Question: So I have a custom subclass of 'OrmLiteSqliteOpenHelper'. I want to use the 'ObjectCache' interface to make sure I have identity-mapping from DB rows to in-memory objects, so I override 'getDao(...)' as:
'''
@Override
public <D extends Dao<T, ?>, T> D getDao(Class<T> arg0) throws SQLException {
D dao = super.getDao(arg0);
if (dao.getObjectCache() == null && !UNCACHED_CLASSES.contains(arg0))
dao.setObjectCache(InsightOpenHelperManager.sharedCache());
return dao;
}
'''
My understanding is that 'super.getDao(Class<T> clazz)' is basically doing a call to 'DaoManager.createDao(this.getConnectionSource(),clazz)' behind the scenes, which should find a cached DAO if one exists. However...
'''
final DatabaseHelper helpy = CustomOpenHelperManager.getHelper(StoreDatabaseHelper.class);
final CoreDao<Store, Integer> storeDao = helpy.getDao(Store.class);
DaoManager.registerDao(helpy.getConnectionSource(), storeDao);
final Dao<Store,Integer> testDao = DaoManager.createDao(helpy.getConnectionSource(), Store.class);
'''
I would expect that (even w/o the 'registerDao(...)' call) 'storeDao' and 'testDao' should be references to the same object. I see this in the Eclipse debugger, however:

Also, 'testDao''s object cache is null.
Am I doing something wrong here? Is this a bug?
I do have a custom helper manager, but only because I needed to manage several databases. It's just a hashmap of 'Class<? extends DatabaseHelper>' keys to instances.
The reason I need my DAO cached is that I have several foreign collections that are eager and are being loaded by internally-generated DAOs that are not using my global cache and thus are being re-created independently for each collection.
As I was writing this up, I thought I could just have my overridden 'helpy.getDao(...)' call through to 'DaoManager.createDao(...)', but that results in the same thing: I still get a different DAO on the second call to 'createDao(...)'. This seems to me to be totally against the docs for 'DaoManager'.
First, I thought it looked like 'registerDao(...)' may be the culprit:
'''
public static synchronized void registerDao(ConnectionSource connectionSource, Dao<?, ?> dao) {
if (connectionSource == null) {
throw new IllegalArgumentException("connectionSource argument cannot be null");
}
if (dao instanceof BaseDaoImpl) {
DatabaseTableConfig<?> tableConfig = ((BaseDaoImpl<?, ?>) dao).getTableConfig();
if (tableConfig != null) {
tableMap.put(new TableConfigConnectionSource(connectionSource, tableConfig), dao);
return;
}
}
classMap.put(new ClassConnectionSource(connectionSource, dao.getDataClass()), dao);
}
'''
That 'return' on line 230 of the source for 'DaoManager' prevents the 'classMap' from being updated (since I'm using the pregenerated config files?). When my code hits the second create call, it looks at the 'classMap' first, and somehow (against my better understanding) finds a different copy of the DAO living there. Which is super weird, because stepping through the first create, I watched the 'classMap' be initialized.
But where would a second DAO possibly come from?
Looking forward to Gray's insight! :-)
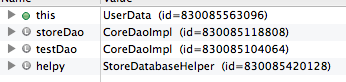
Answer: As @Ben mentioned, there is some internal DAO creation which is screwing things up but I think he may have uncovered a bug.
Under Android, <URL>, the magic reflection fu is creating one DAO but internally it is using another one. I've created the follow bug:
> <URL>
I changed the way the DAOs get created to do a better job of using the reflection output. The changes were pushed out in the 4.34. This release revamps (and simplifies) the internal DAO creation and caching. It should fix the issue.
> <URL>